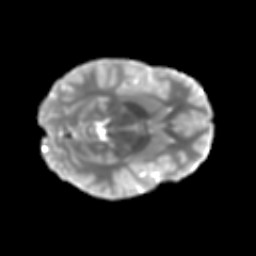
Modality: T2w
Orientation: axial
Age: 10
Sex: female
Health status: ill
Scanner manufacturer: ge
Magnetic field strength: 3 T
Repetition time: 6.752 s
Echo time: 0.079 s